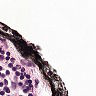
Metastatic tissue present: no